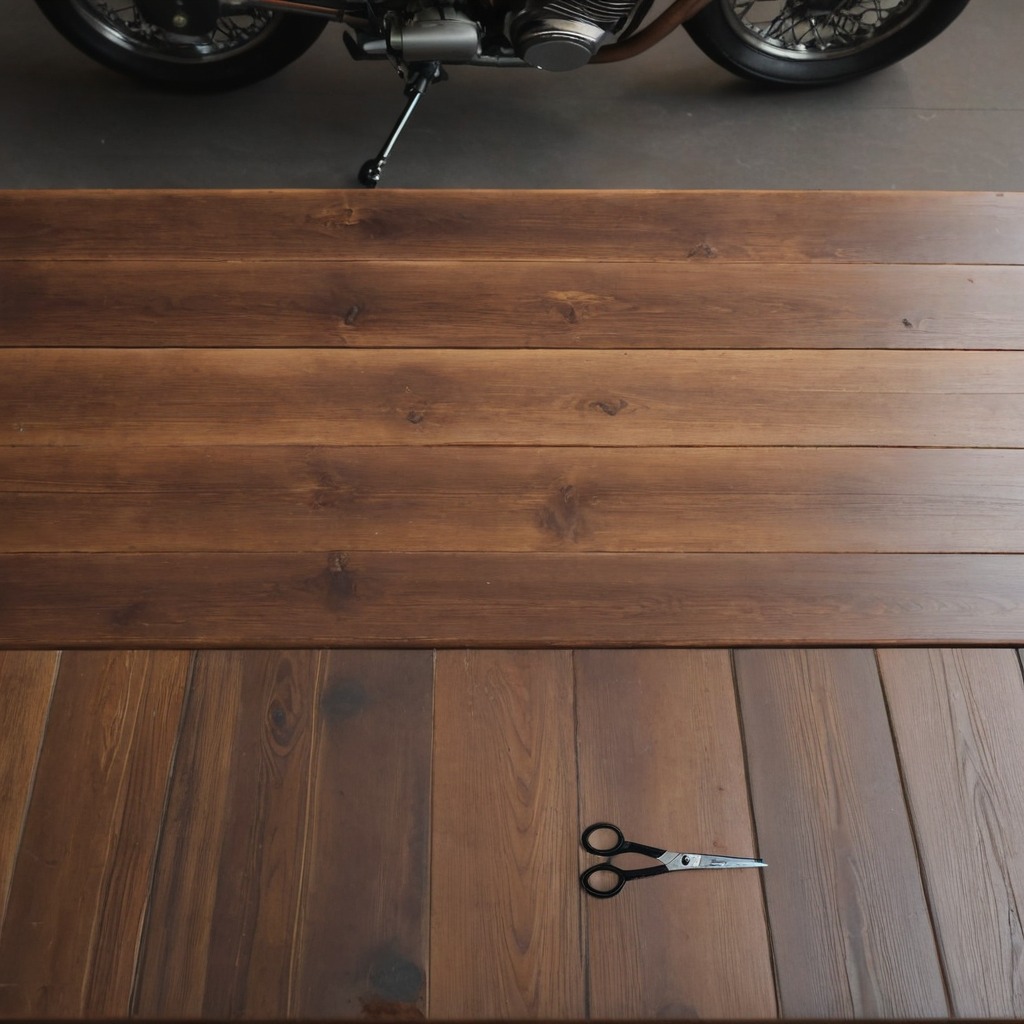
A scissor lies on the table in a vintage motorcycle garage.